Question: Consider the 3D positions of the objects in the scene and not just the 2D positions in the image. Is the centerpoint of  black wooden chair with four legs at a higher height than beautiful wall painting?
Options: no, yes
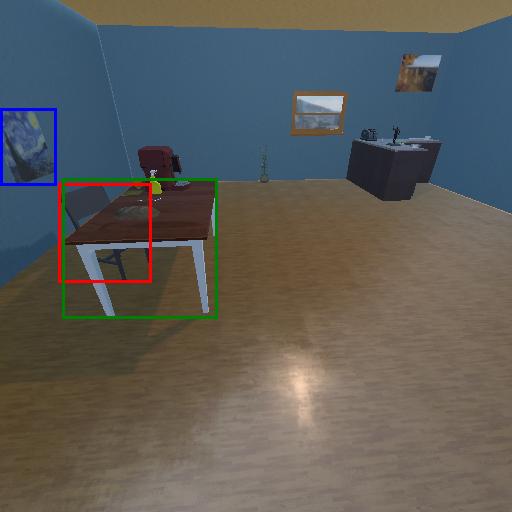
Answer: no